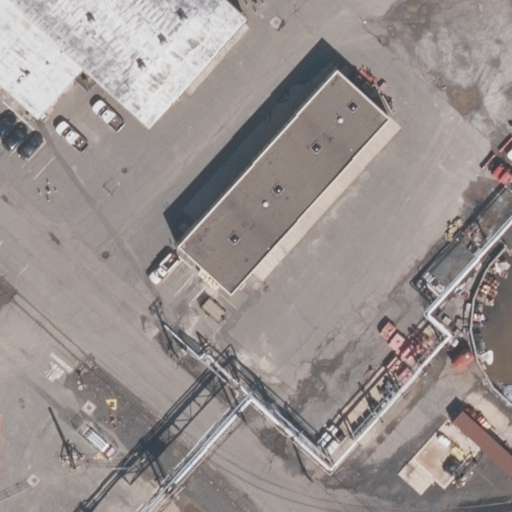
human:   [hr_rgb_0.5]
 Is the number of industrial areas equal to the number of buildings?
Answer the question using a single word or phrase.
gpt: no

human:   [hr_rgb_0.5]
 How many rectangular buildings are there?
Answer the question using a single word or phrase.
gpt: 1

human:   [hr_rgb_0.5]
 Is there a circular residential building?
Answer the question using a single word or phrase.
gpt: no

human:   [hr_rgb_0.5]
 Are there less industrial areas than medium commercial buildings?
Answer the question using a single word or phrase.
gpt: no

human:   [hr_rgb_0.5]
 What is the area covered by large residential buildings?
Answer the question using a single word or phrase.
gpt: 0m2

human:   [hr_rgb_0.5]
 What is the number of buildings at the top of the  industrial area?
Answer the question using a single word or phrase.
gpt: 2

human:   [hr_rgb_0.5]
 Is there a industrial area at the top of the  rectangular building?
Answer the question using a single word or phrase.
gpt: no

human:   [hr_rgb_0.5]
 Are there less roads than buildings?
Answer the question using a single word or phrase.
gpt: yes

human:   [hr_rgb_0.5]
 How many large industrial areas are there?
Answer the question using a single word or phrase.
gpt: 1

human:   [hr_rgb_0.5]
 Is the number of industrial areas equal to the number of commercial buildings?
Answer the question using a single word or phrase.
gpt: no

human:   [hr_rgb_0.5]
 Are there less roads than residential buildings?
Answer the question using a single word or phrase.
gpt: no

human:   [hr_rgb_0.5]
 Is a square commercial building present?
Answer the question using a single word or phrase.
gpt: no

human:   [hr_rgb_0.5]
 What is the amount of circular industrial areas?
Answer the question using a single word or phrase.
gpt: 0

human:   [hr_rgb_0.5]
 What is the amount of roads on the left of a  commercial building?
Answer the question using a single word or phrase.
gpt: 0

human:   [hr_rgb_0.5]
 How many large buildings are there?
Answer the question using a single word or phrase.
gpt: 2

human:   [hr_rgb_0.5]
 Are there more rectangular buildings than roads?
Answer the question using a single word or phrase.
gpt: no

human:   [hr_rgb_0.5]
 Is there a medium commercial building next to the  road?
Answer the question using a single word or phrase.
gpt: no

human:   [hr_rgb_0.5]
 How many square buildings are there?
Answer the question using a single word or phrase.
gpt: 0

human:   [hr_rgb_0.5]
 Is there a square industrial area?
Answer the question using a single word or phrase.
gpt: no

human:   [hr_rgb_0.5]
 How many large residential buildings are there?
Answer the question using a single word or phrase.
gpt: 0

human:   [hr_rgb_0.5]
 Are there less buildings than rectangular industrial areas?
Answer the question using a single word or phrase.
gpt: no

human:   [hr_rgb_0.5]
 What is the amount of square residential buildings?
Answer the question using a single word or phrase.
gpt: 0

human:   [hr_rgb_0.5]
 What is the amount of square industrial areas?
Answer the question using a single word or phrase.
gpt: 0

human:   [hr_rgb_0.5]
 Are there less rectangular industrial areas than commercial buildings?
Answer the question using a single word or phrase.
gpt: yes

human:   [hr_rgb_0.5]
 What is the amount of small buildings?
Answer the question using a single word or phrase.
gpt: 0

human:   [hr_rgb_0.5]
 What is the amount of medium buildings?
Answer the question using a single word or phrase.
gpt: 0

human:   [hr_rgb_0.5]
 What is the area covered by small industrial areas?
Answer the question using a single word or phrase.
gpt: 0m2

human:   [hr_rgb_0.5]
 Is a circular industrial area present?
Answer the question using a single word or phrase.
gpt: no

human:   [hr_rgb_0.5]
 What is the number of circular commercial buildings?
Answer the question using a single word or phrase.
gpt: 0

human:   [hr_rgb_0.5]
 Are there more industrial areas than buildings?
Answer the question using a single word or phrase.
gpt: no

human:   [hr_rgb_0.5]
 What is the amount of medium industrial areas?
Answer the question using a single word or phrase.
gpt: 0

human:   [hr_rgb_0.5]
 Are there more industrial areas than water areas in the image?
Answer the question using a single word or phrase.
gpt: yes

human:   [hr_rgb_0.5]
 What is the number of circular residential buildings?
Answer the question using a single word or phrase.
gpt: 0

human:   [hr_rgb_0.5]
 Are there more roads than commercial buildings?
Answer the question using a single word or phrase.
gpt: no

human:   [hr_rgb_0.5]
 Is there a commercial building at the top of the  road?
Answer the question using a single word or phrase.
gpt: yes

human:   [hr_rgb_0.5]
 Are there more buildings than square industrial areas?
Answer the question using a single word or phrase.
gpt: yes